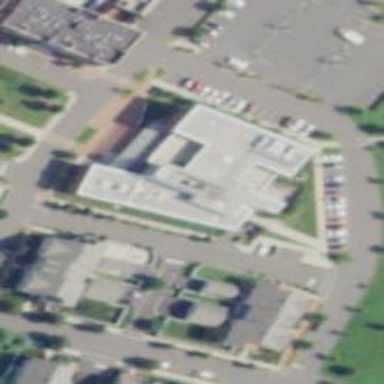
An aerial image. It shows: Library building.